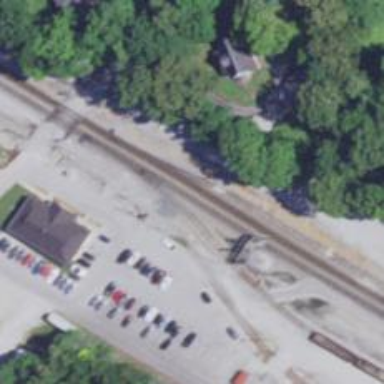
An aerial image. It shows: Railway siding with rails.